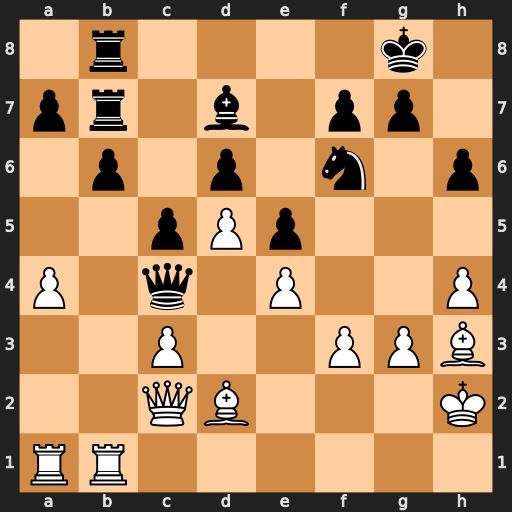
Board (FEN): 1r4k1/pr1b1pp1/1p1p1n1p/2pPp3/P1q1P2P/2P2PPB/2QB3K/RR6
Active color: w
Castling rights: -
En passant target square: -
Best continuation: Bf1 Qxf1 Rxf1